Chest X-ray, PA view. Patient: 44 years old, sex F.
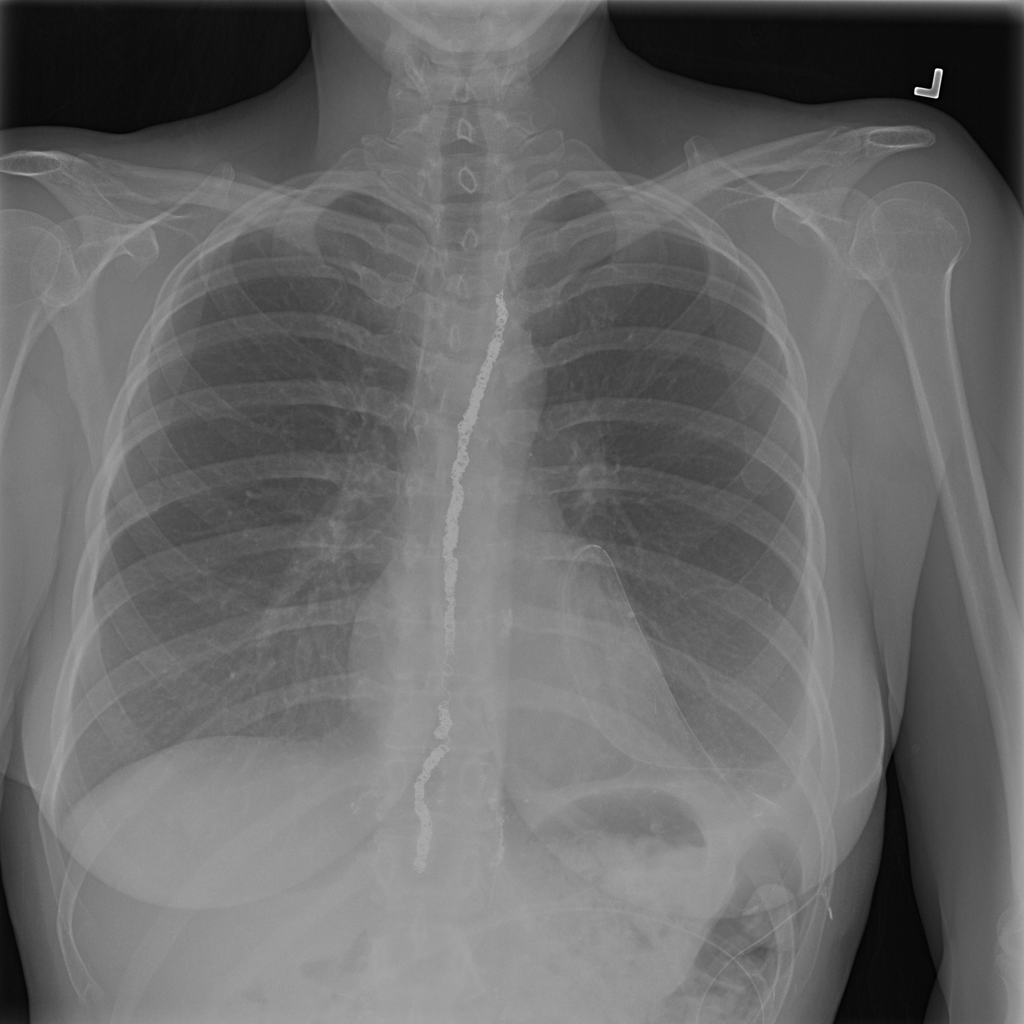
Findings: Effusion